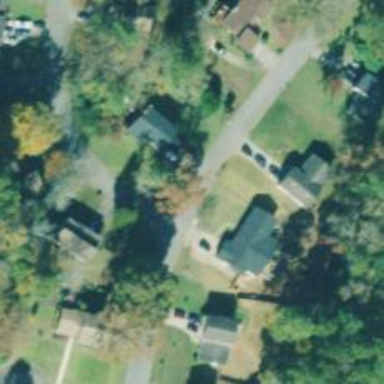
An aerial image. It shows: Neighborhood.